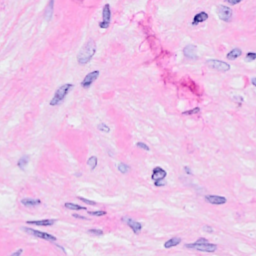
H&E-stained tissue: Breast